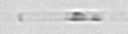
Label: Bacillariophyceae